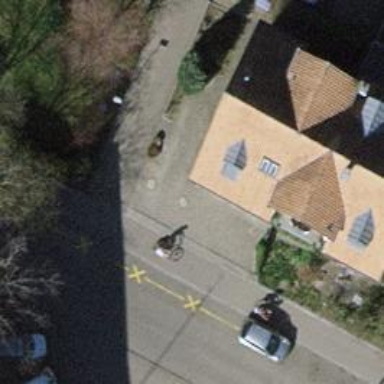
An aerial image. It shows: Driving school.